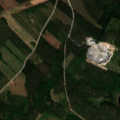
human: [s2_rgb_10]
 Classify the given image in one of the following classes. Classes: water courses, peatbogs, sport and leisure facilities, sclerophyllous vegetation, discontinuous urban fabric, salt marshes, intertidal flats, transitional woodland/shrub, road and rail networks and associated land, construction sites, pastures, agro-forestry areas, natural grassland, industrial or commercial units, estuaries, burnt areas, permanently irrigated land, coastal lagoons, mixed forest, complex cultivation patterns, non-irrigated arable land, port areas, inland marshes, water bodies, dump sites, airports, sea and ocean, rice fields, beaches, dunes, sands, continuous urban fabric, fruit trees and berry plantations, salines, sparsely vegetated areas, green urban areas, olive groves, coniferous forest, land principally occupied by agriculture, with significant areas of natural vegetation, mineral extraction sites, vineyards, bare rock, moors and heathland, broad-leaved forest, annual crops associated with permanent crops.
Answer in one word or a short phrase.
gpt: land principally occupied by agriculture, with significant areas of natural vegetation, coniferous forest, mixed forest, transitional woodland/shrub